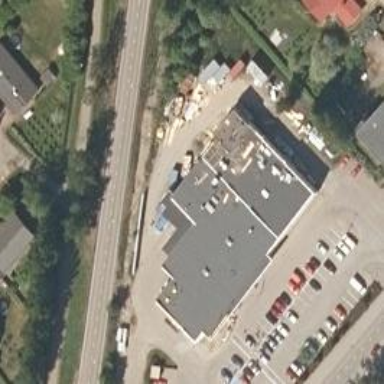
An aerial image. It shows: Pharmacy providing healthcare services.